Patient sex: M
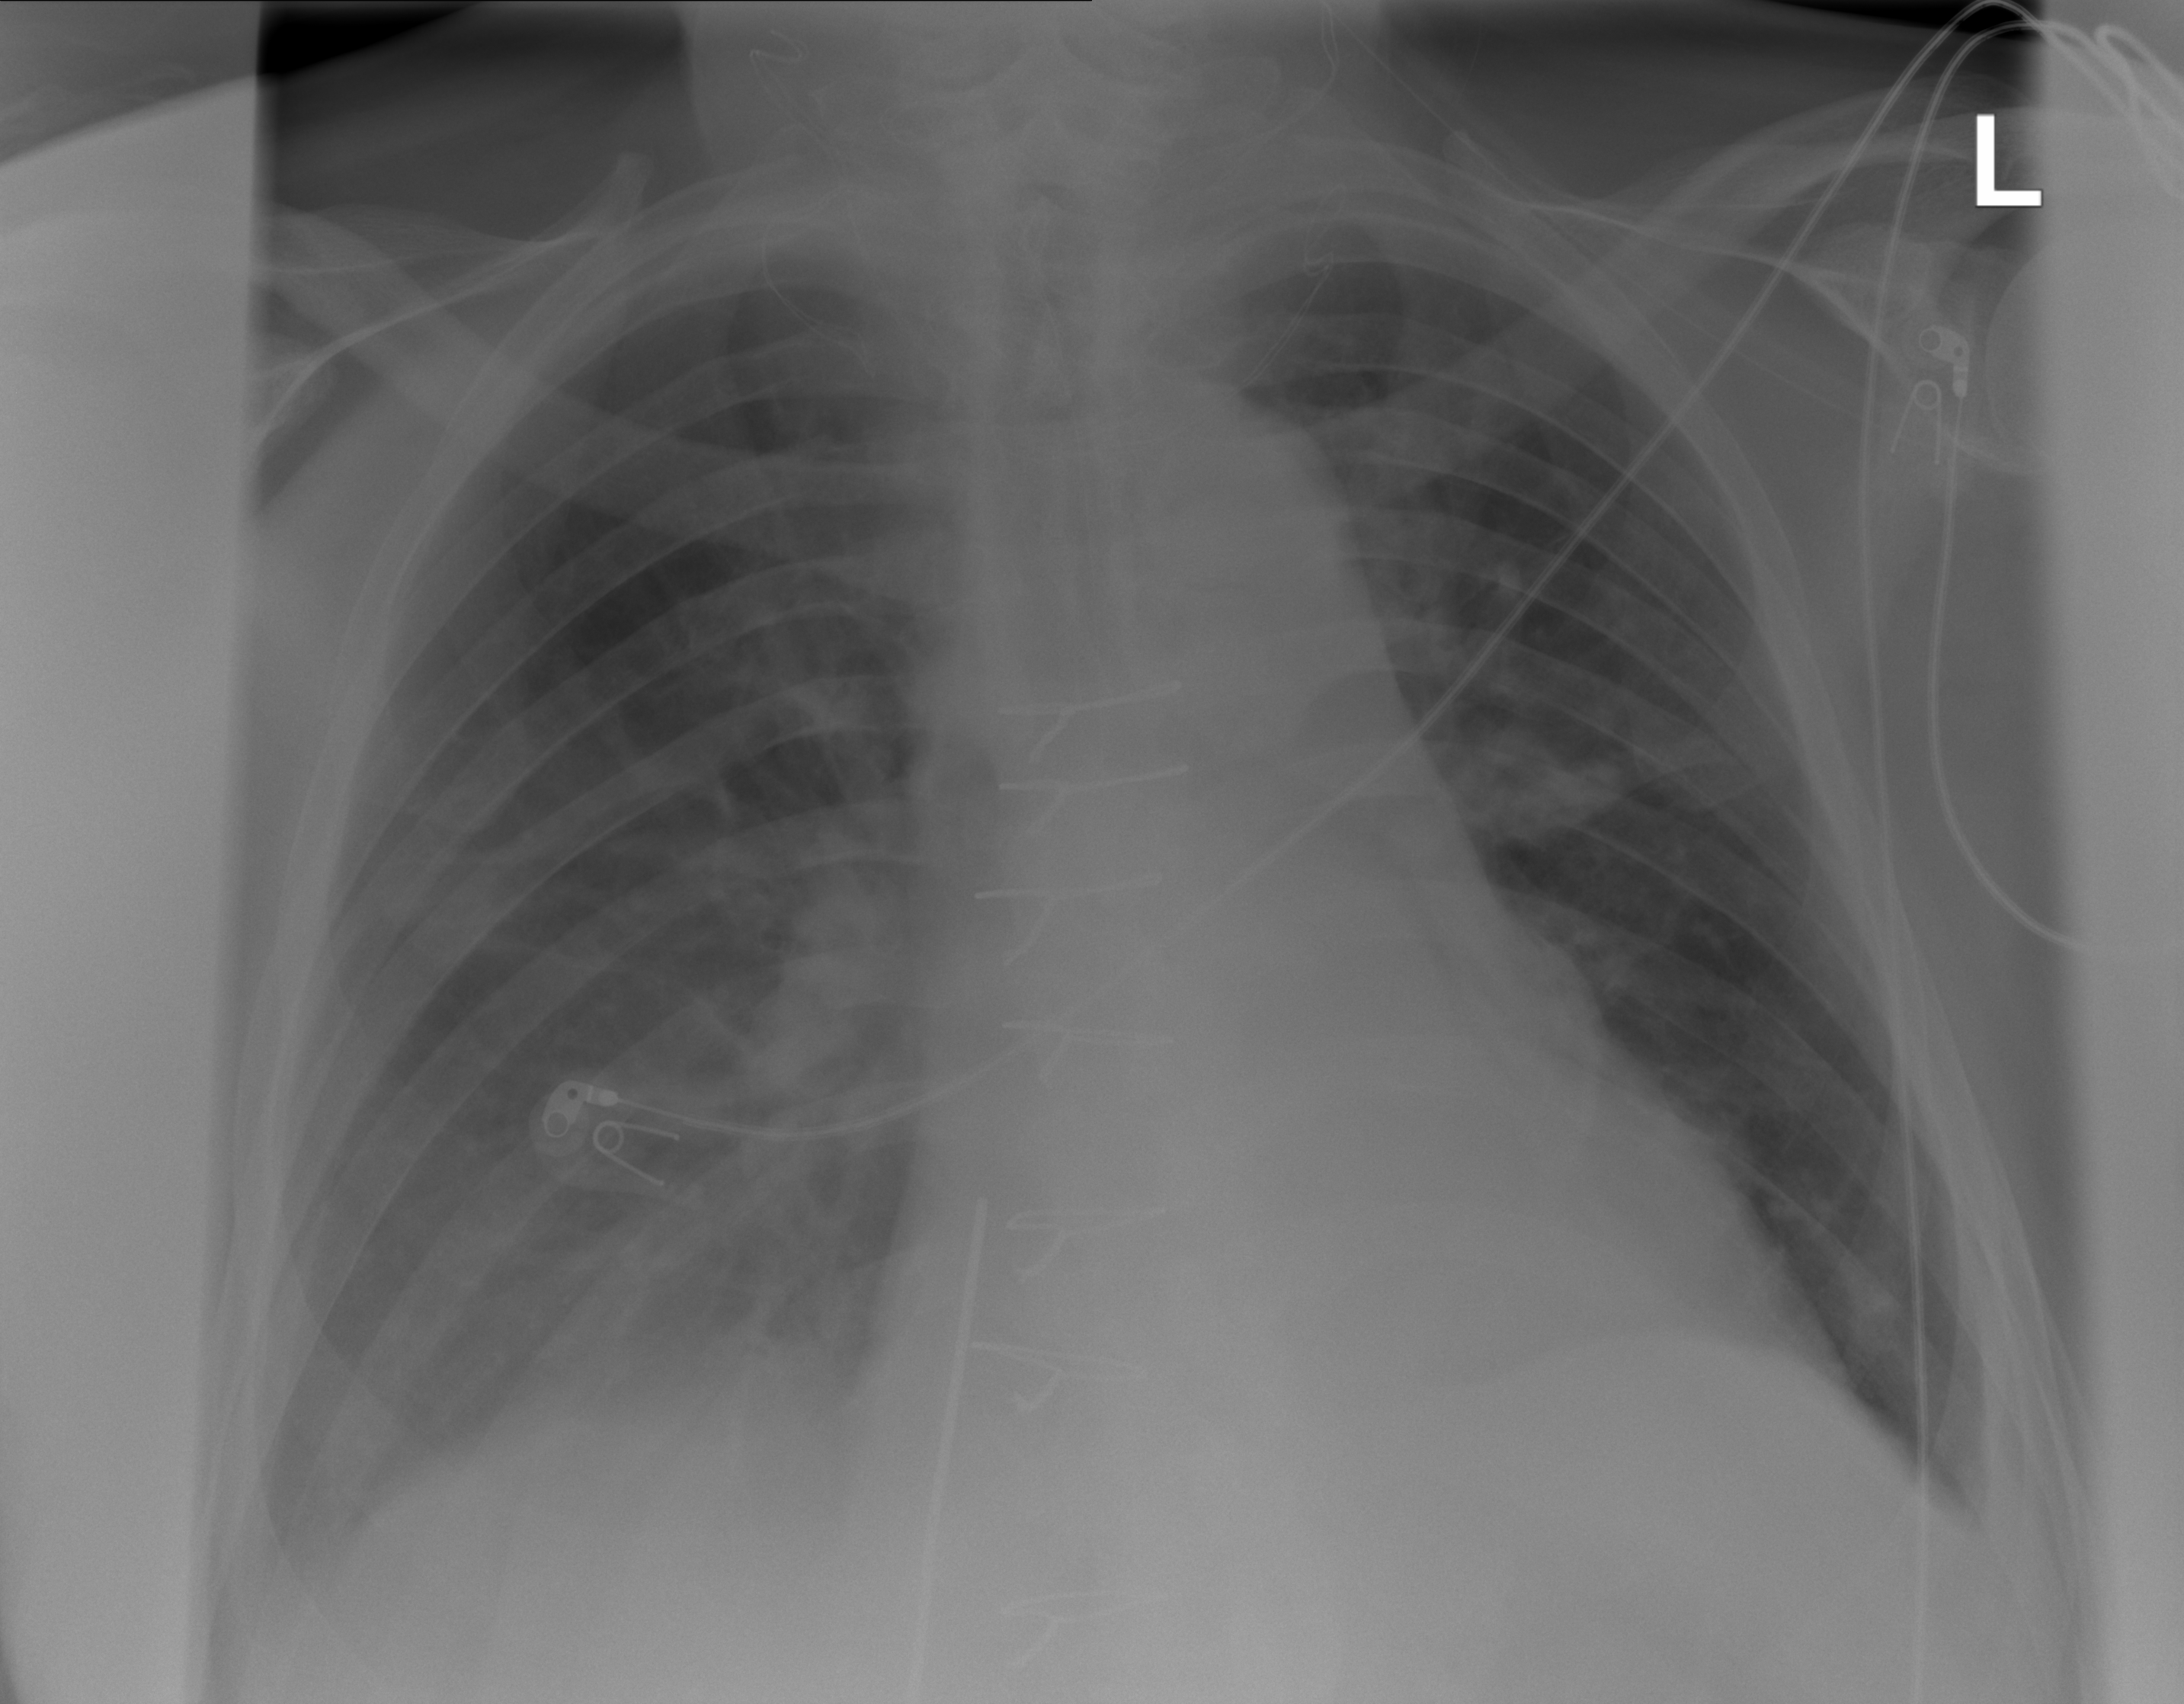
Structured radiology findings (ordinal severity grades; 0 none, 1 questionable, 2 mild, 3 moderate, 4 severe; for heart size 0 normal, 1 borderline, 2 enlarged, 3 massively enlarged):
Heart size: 2
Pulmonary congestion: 0
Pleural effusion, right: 2
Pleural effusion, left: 2
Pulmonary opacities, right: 0
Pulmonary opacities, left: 0
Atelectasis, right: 2
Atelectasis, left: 0